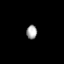
Tissue: prostate
Cell type: T cells
Senescence score: 0.3102
Nuclear area (px): 144
Mean DAPI intensity: 162.965